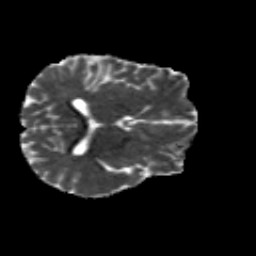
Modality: MD
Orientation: axial
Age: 27
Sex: male
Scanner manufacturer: siemens
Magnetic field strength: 3 T
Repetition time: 8.8 s
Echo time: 0.085 s